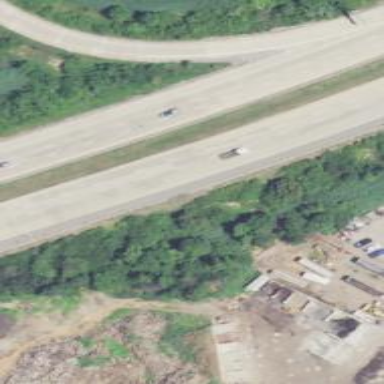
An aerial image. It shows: Motorway junction.